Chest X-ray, PA view. Patient: 58 years old, sex M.
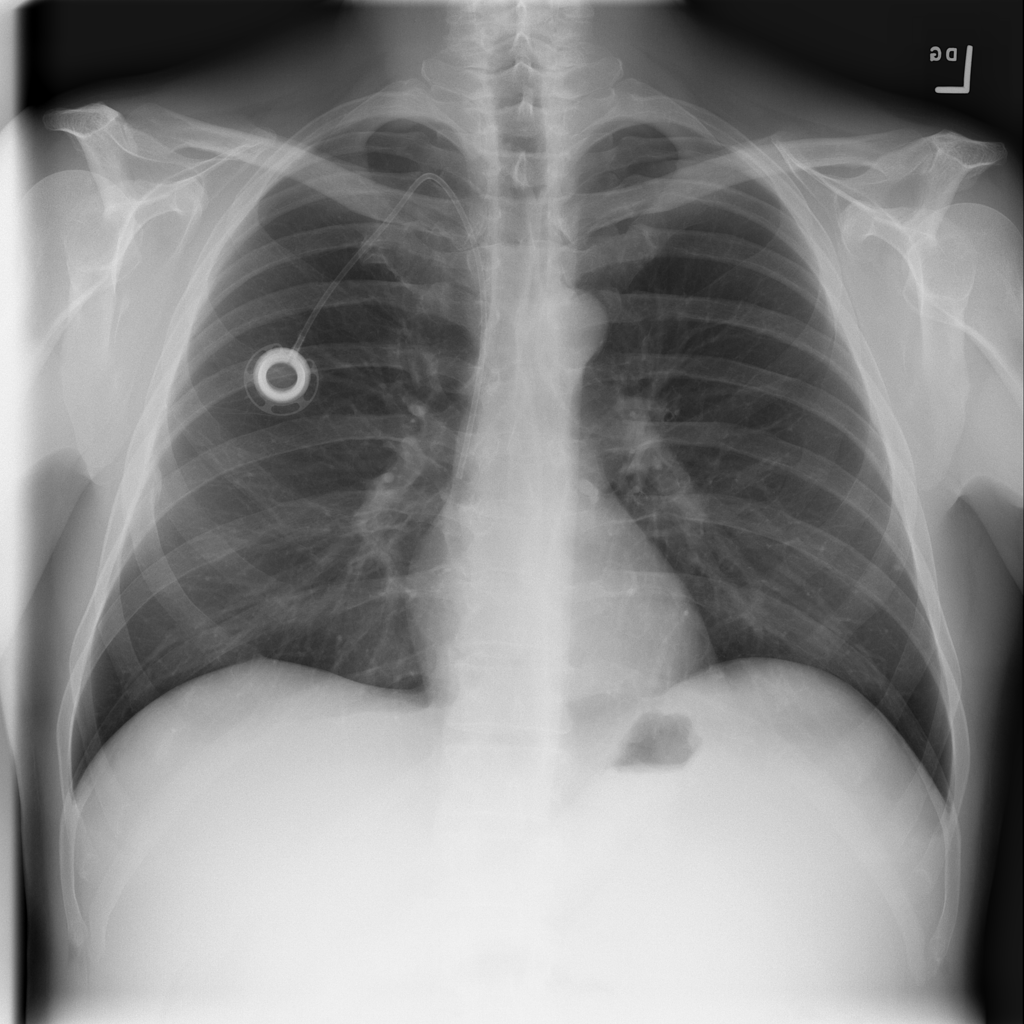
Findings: No Finding